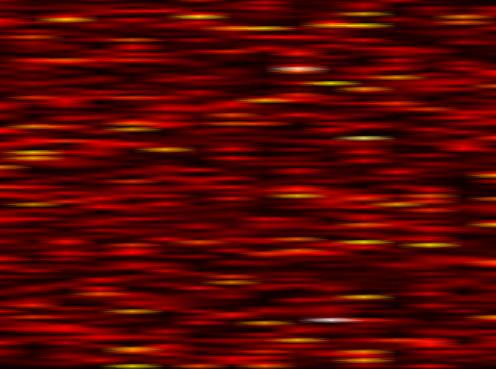
Label: UFMC